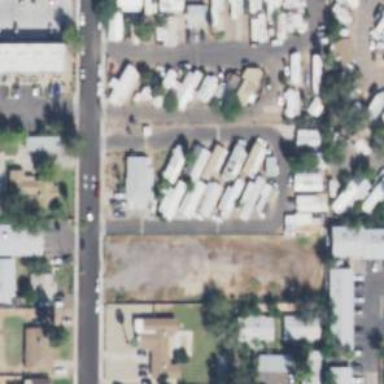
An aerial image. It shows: Residential area known as trailer park.